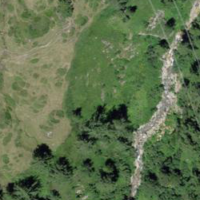
EUNIS habitat code: 25
Species observed at this site:
Vaccinium vitis-idaea
Ajuga pyramidalis